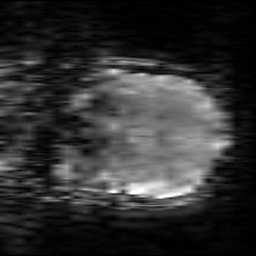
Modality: T2starw
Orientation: coronal
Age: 19
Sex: female
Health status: healthy
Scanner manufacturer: siemens
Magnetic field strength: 3 T
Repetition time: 0.7 s
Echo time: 0.02 s